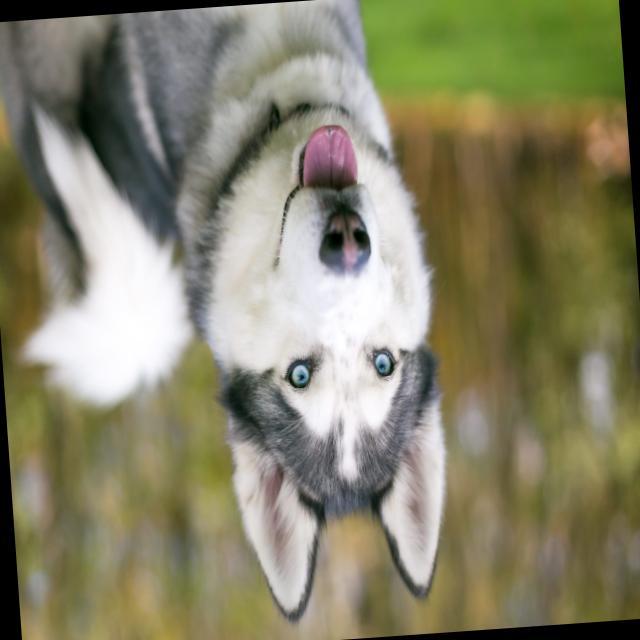
Healthy canine skin — no visible lesions, inflammation, or abnormalities. The skin and coat appear normal.